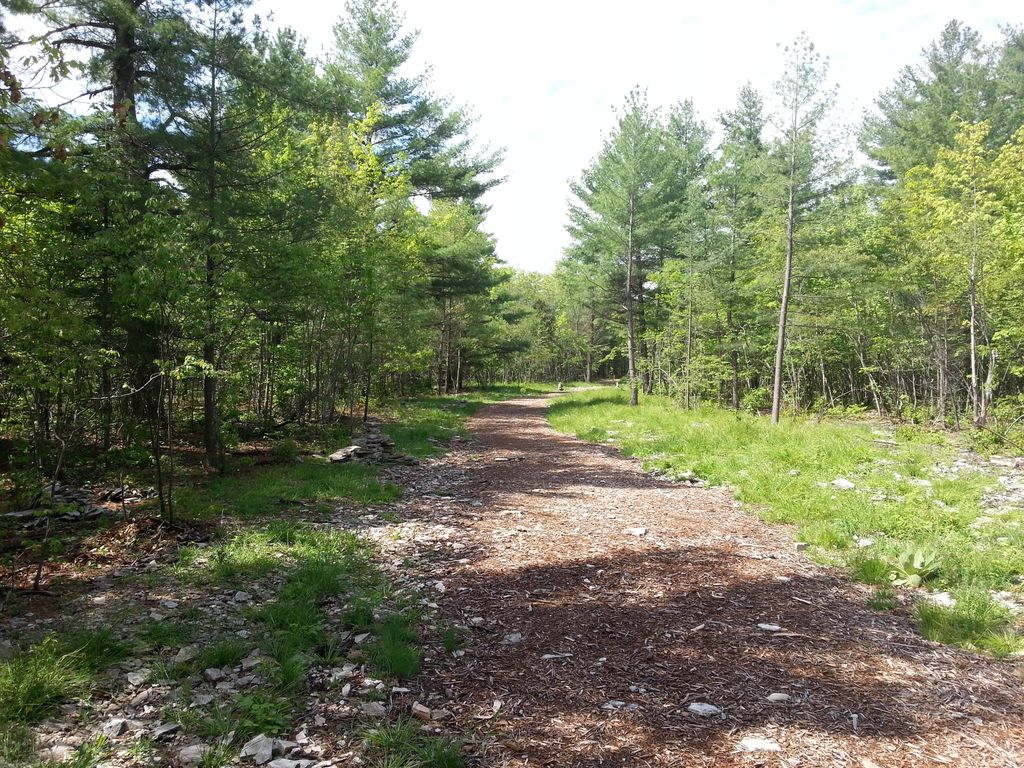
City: ottawa-gatineau